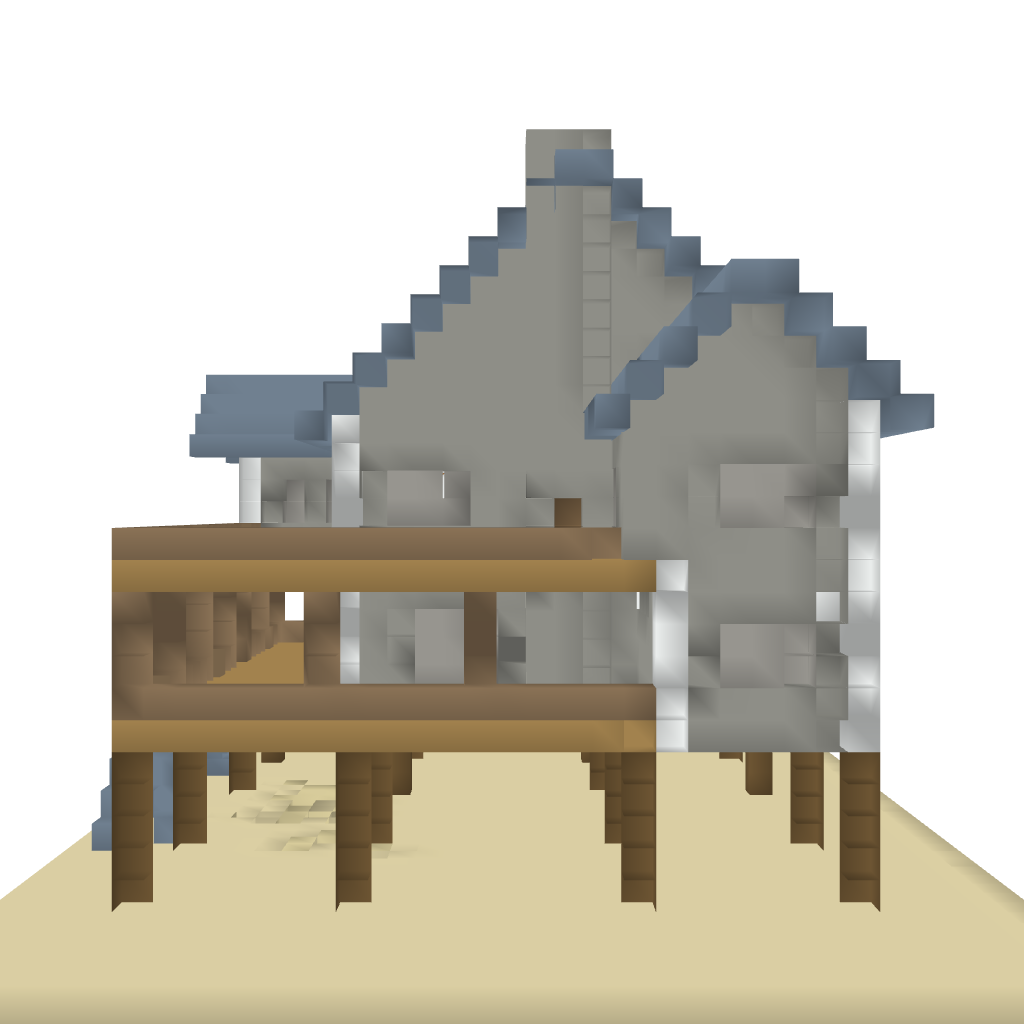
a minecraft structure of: Beach House